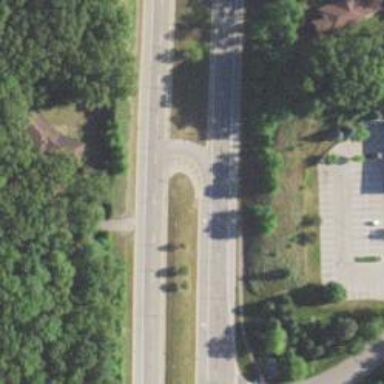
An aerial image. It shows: Primary link highway with asphalt surface.